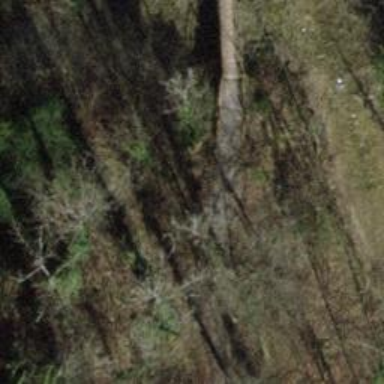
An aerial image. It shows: Brown bench in the vicinity.